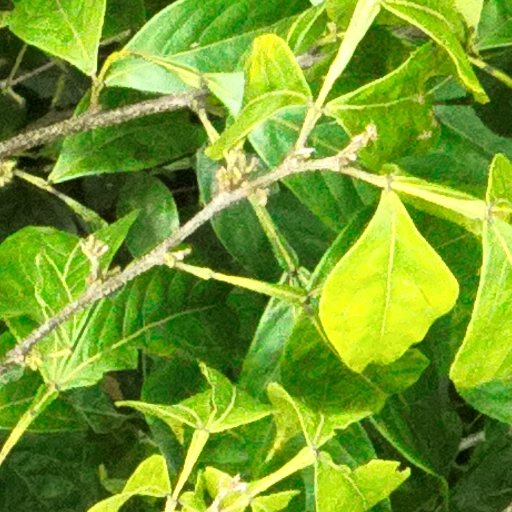
Species: Inga marginata
GBIF accepted scientific name: Inga marginata
Crown area (m\u00b2): 42.94